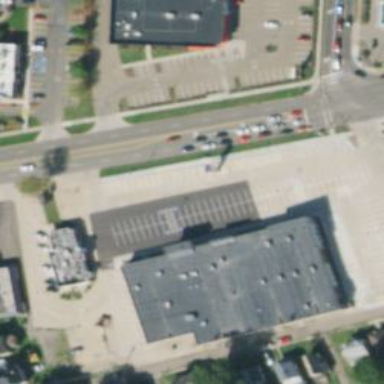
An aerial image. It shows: Parking space is available.